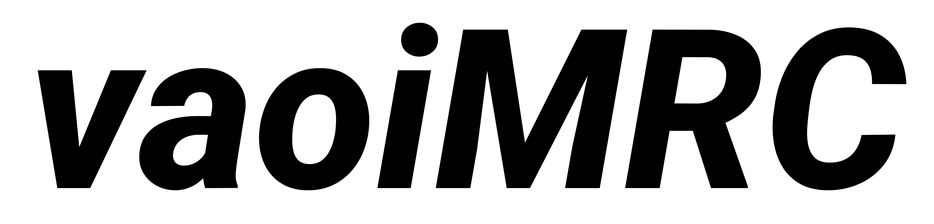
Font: Roboto-Italic_ExtraBold_Italic